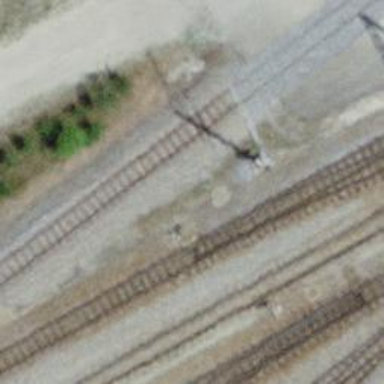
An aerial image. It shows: Narrow-gauge railway with one track passing through service yard. The railway is electrified with contact line.